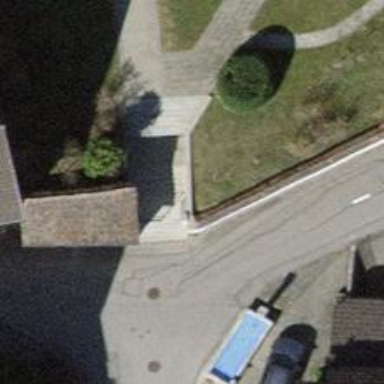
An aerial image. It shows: Retaining wall.